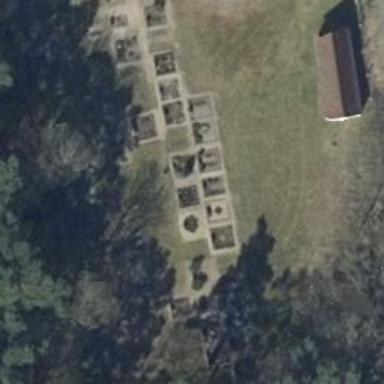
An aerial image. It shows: Cemetery.